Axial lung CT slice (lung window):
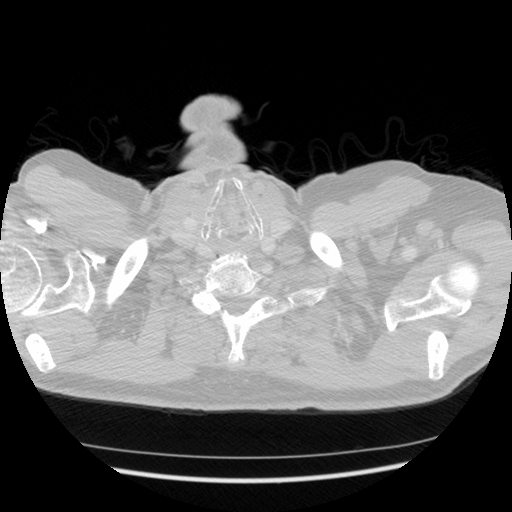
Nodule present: no